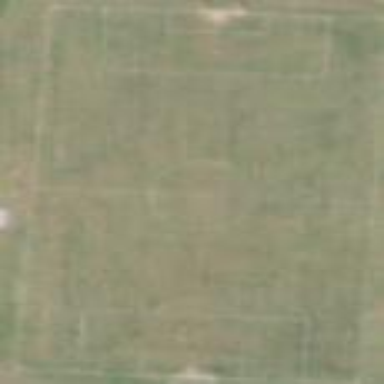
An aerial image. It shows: Soccer pitch for leisure land activities.